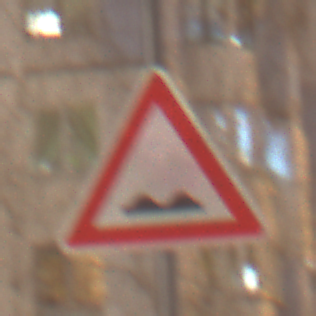
Verkehrszeichen: UnebeneFahrbahn
Umgebung: Outdoor, Urban
Tageszeit: Night
Wetter: Overcast
Licht: Artificial
Jahreszeit: Winter
Kontrast: MediumContrast